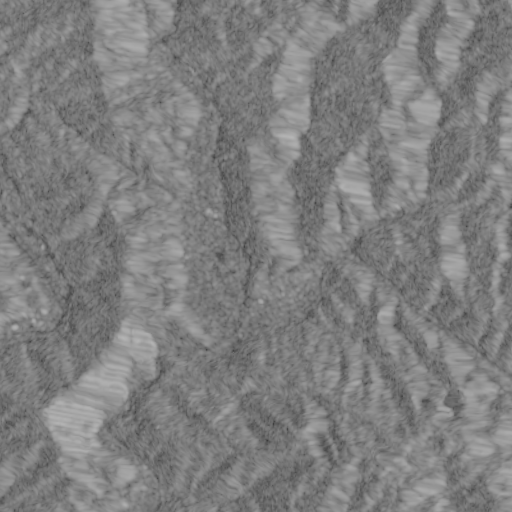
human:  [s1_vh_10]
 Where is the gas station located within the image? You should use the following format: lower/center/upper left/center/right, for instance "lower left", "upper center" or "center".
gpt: The gas station is located in the center right of the image.
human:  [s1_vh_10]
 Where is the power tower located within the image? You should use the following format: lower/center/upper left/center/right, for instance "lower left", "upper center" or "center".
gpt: The power tower is located in the lower right of the image.
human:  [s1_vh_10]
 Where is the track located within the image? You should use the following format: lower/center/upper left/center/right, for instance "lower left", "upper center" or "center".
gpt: There is no track in the image.

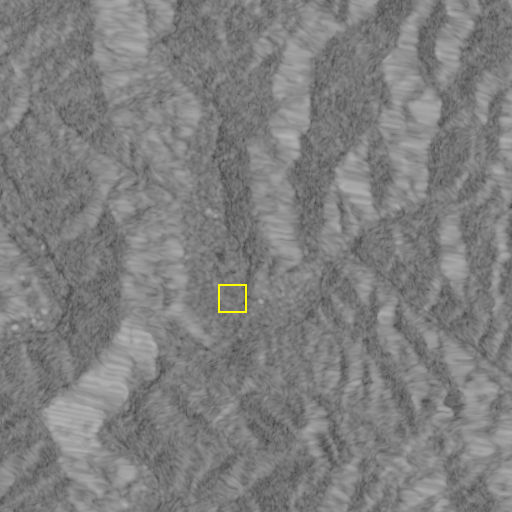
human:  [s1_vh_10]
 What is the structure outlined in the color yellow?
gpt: The structure outlined in yellow is a crop field.
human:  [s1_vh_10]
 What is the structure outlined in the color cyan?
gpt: There is no cyan outline.